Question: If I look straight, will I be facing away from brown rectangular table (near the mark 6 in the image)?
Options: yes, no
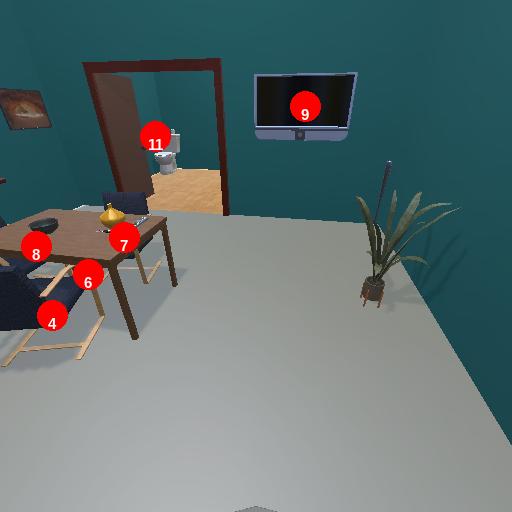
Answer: yes